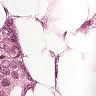
Metastatic tissue present: yes